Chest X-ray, AP view. Patient: 34 years old, sex F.
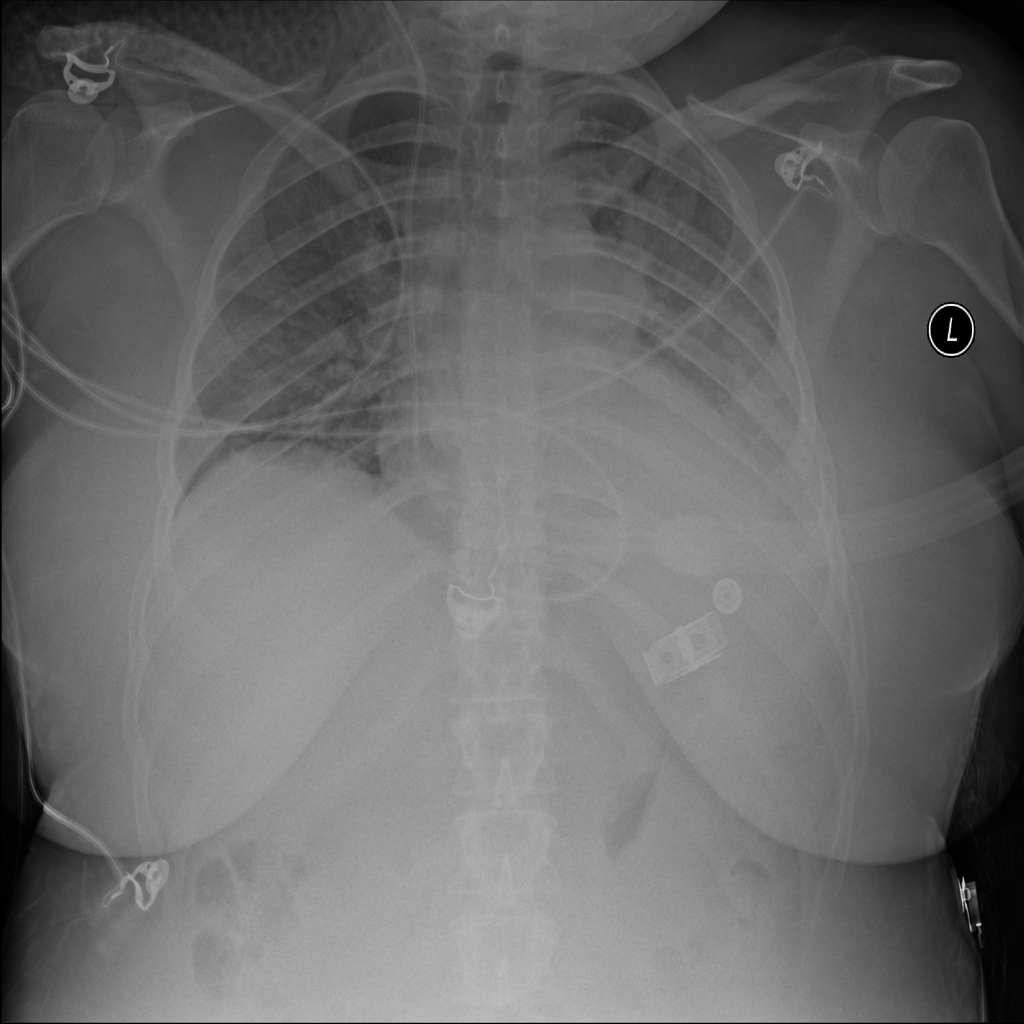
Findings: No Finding